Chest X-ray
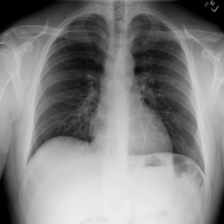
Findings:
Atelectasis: negative
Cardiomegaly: negative
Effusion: negative
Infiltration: negative
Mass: negative
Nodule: negative
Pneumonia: negative
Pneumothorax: negative
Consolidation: negative
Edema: negative
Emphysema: negative
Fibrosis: negative
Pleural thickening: negative
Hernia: negative